The plot shows how the frequency content of a bearing vibration signal evolves over time (STFT spectrogram). What is the most likely bearing condition (normal, inner_race, outer_race, ball)?
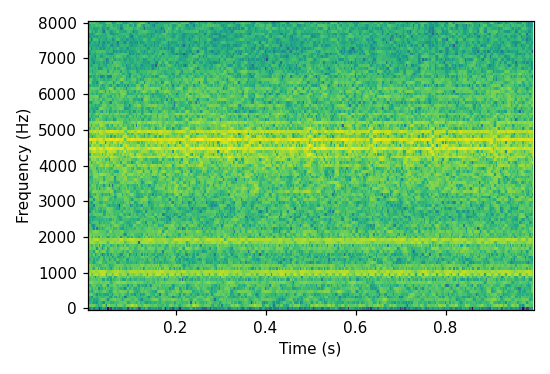
Answer: outer_race